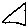
Label: triangle